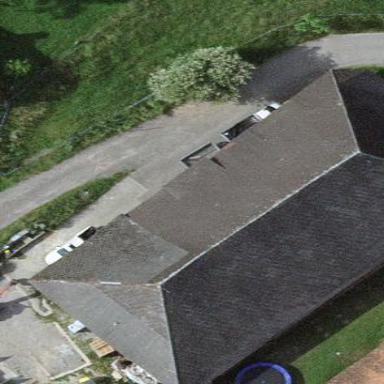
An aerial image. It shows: Building with hipped roof shape.